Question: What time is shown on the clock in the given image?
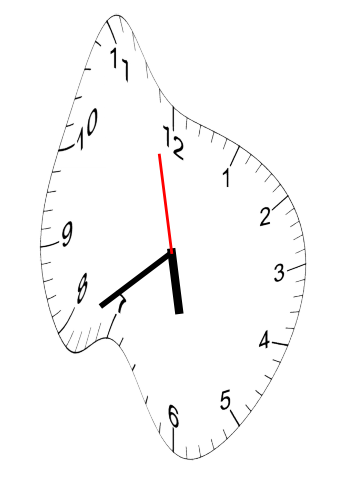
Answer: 05:38:58